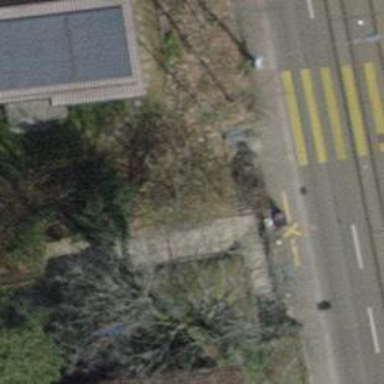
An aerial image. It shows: Steps on sett surface road.